高二 · 度量几何学
若圆弧长度等于该圆内接正三角形的边长, 则其圆心角的弧度数为
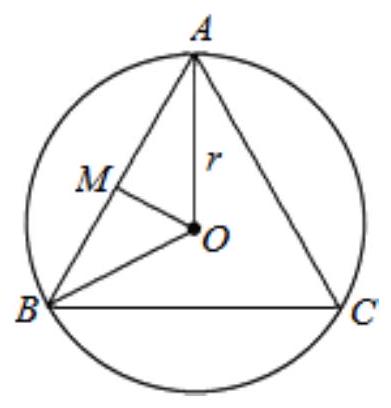
答案: $\sqrt{3}$
解析: 如图, 等边三角形 $A B C_{\text {是半径为 }{ }^{r} \text { 的圆 } O^{\text {的内接三角形, 则弧 }}{ }^{A B} \text { 所对的圆心角 }} \angle A O B=\frac{2 \pi}{3}$

作 $O M \perp A B$, 垂足为 ${ }^{M}$, 在 ${ }^{R t \triangle A O M}$ 中, $A O=r$

$\angle A O M=\frac{\pi}{3}, \therefore A M=\frac{\sqrt{3}}{2} r, A B=\sqrt{3} r$

$\therefore l=\sqrt{3} r$

由弧长公式可得 $l=|\alpha| r$

则 $a=\frac{l}{r}=\frac{\sqrt{3} r}{r}=\sqrt{3}$

则其圆心角的弧度数为 ${ }^{\sqrt{3}}$